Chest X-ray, AP view. Patient: 43 years old, sex M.
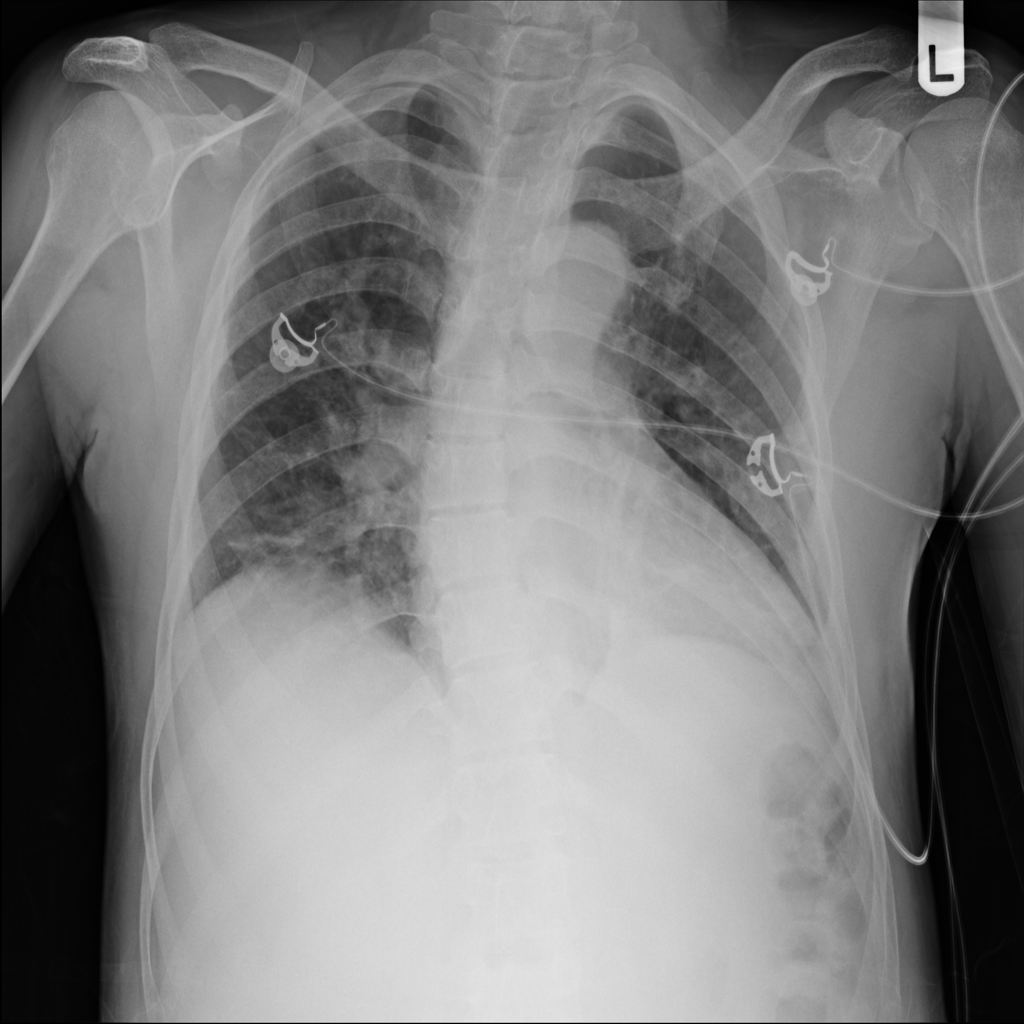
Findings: Atelectasis, Infiltration